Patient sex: M
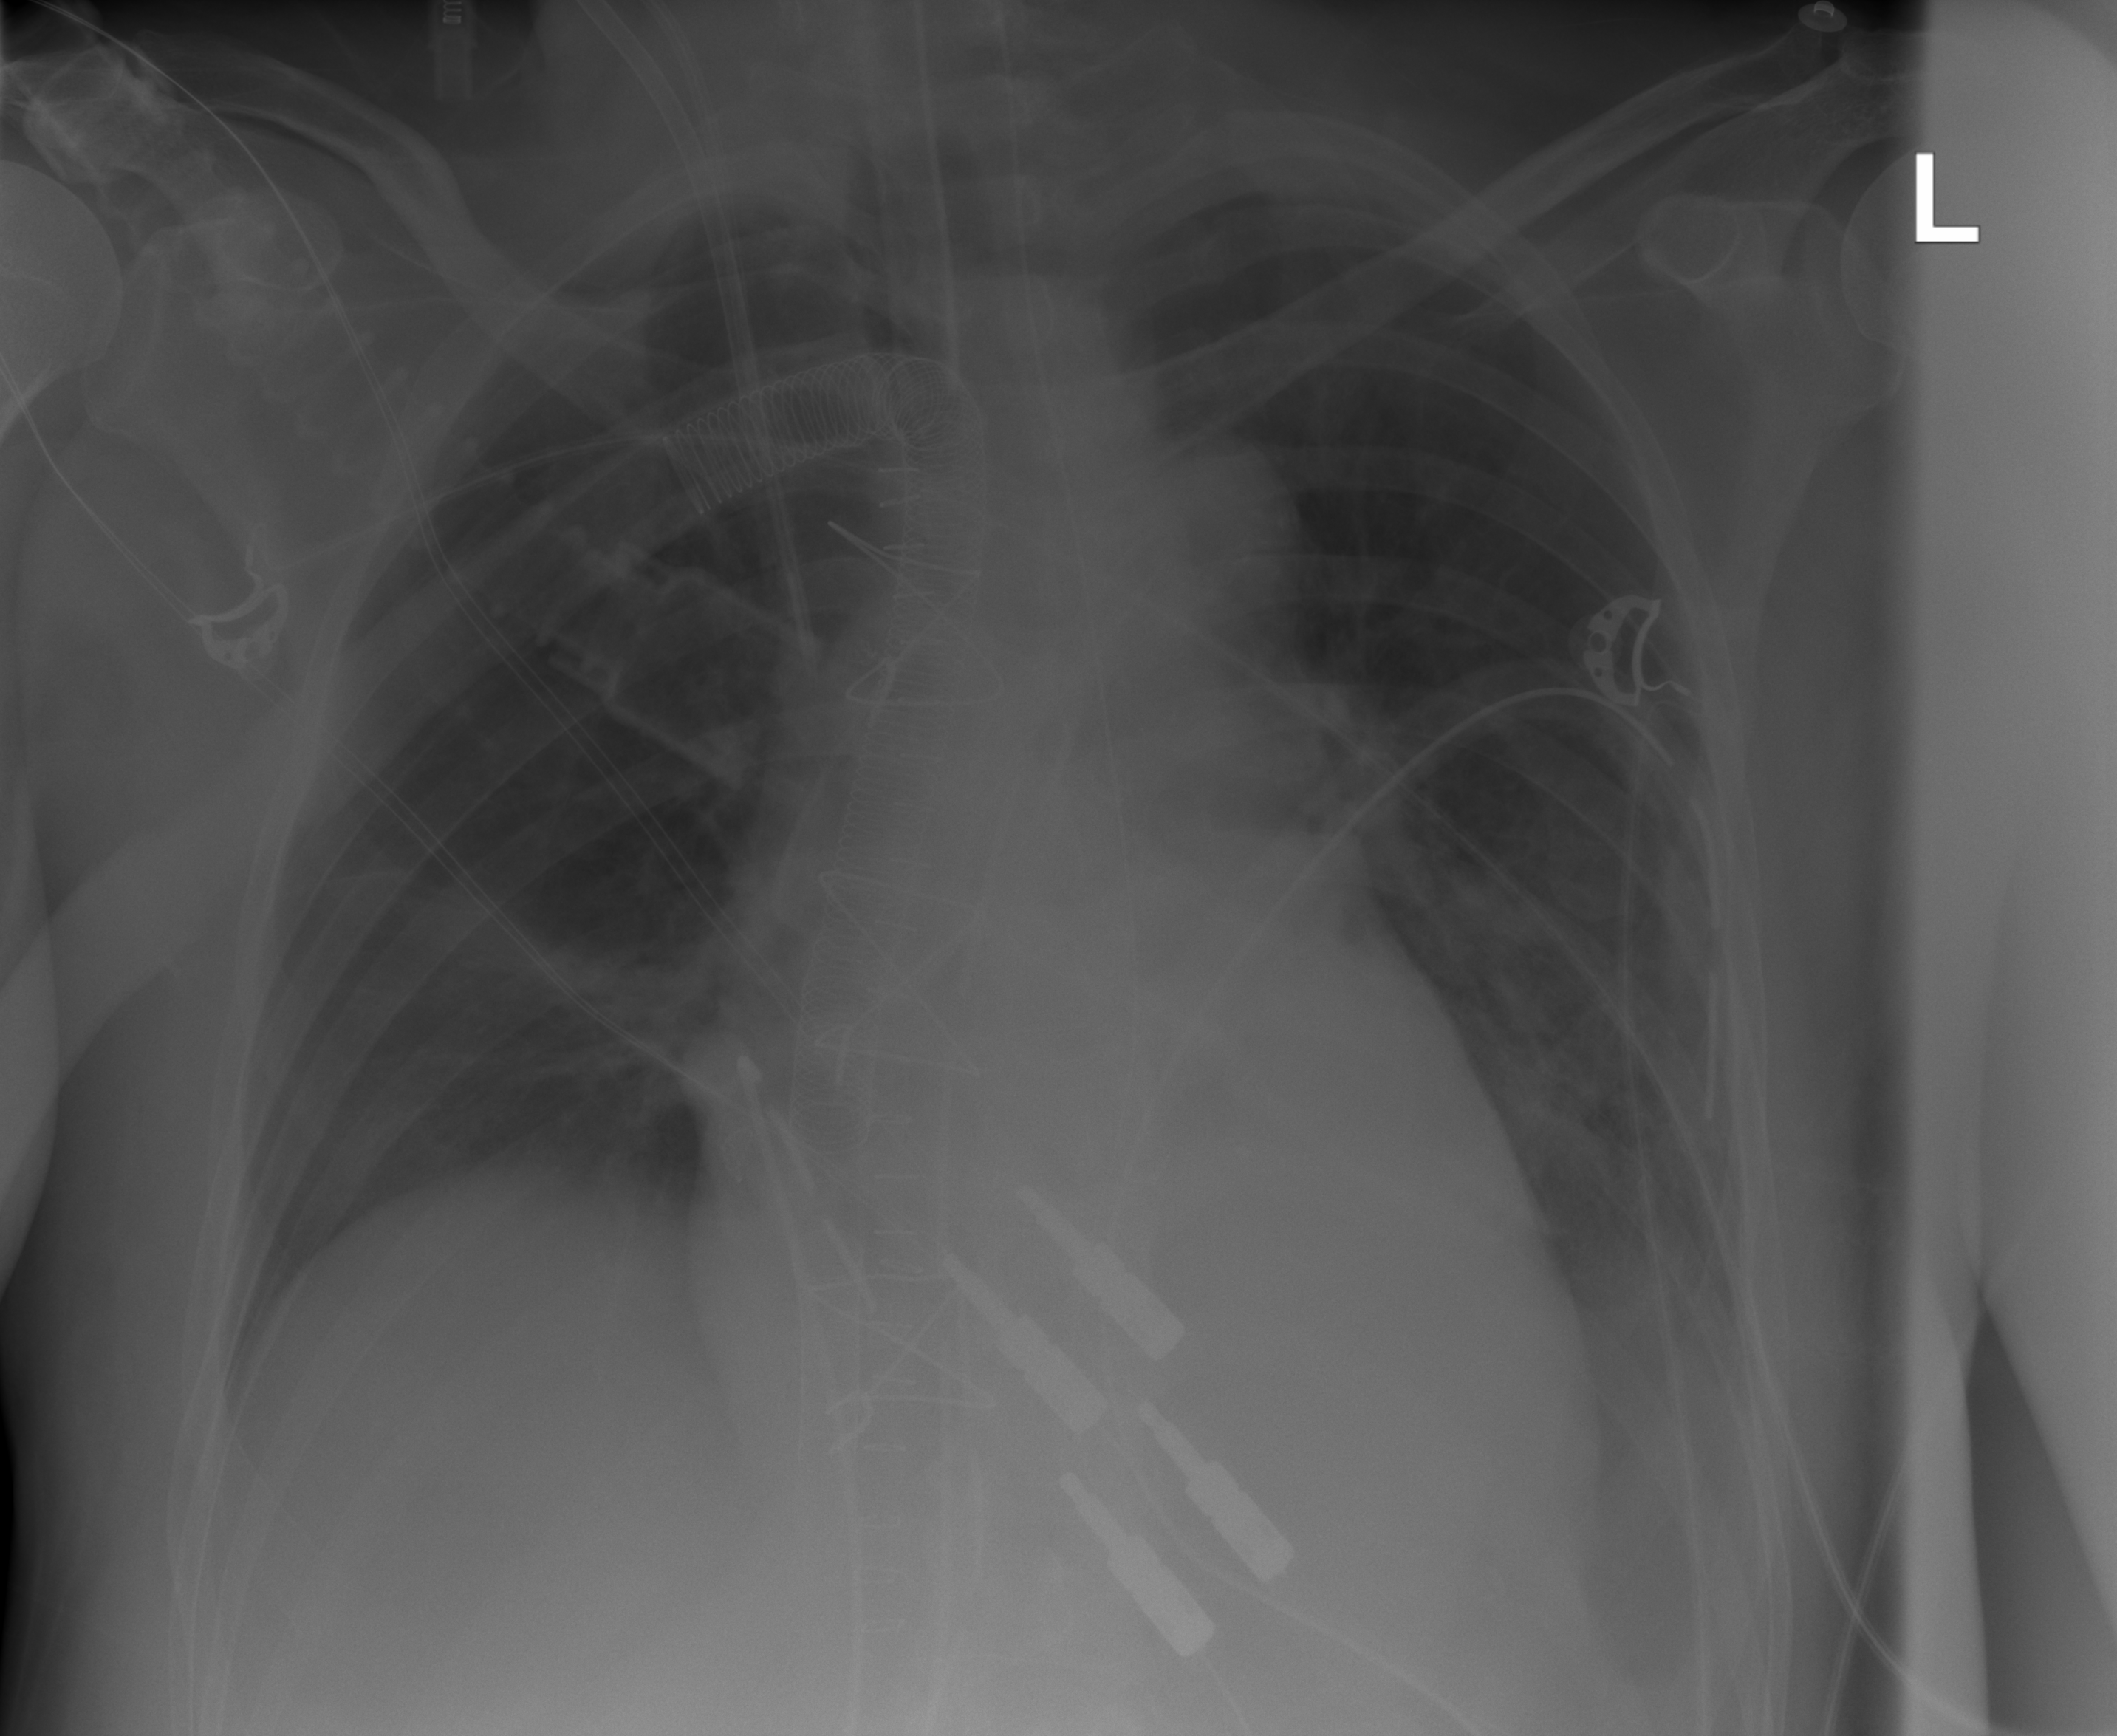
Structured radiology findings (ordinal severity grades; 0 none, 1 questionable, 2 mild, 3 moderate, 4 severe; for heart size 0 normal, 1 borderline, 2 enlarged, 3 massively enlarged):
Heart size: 1
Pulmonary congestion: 0
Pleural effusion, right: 0
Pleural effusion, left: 2
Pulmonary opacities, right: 0
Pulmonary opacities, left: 0
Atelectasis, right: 0
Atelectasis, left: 0